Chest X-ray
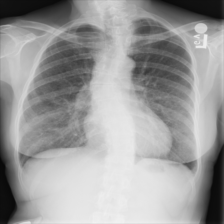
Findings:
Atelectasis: negative
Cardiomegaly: negative
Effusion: negative
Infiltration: negative
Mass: negative
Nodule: negative
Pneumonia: negative
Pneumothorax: negative
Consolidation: positive
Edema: negative
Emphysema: negative
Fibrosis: negative
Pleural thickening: negative
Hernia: negative